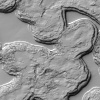
Atmospheric dust classification: not_dusty